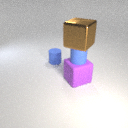
large purple rubber cube below large brown metal cube